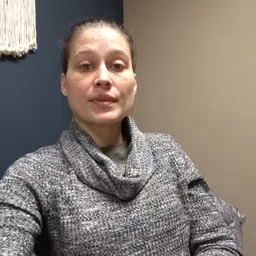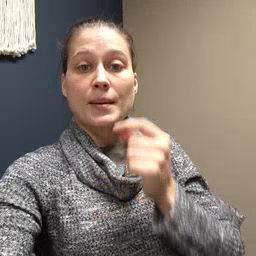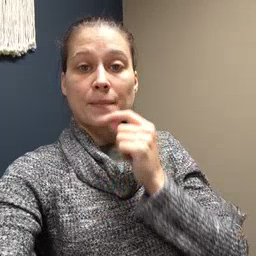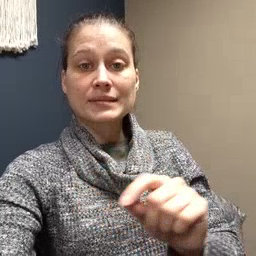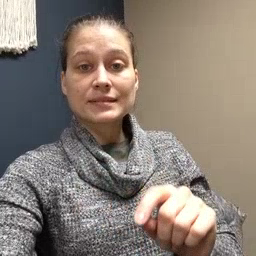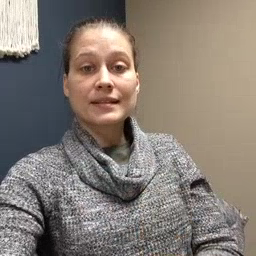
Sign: pencil